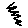
Label: zigzag